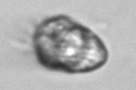
Label: Ciliophora